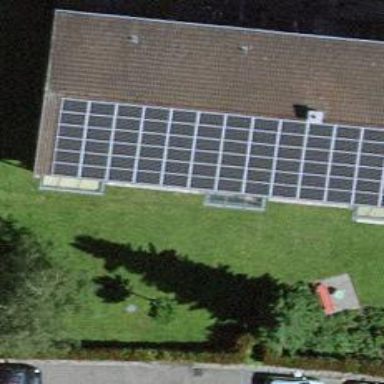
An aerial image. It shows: Solar power generator using photovoltaic method with solar photovoltaic panel types.